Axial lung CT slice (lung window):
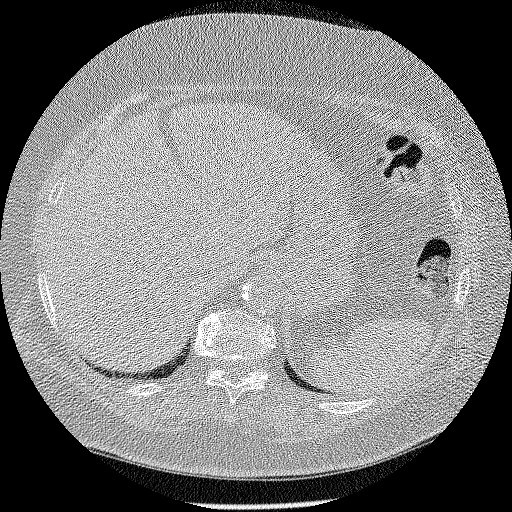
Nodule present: no